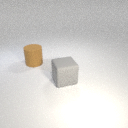
large gray rubber cube in front of large brown rubber cylinder